Interaction volume radius: 5 \u00c5
Interaction volume height: 10 \u00c5
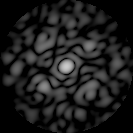
Disorder parameter: 0.6376